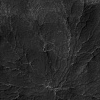
Atmospheric dust classification: not_dusty